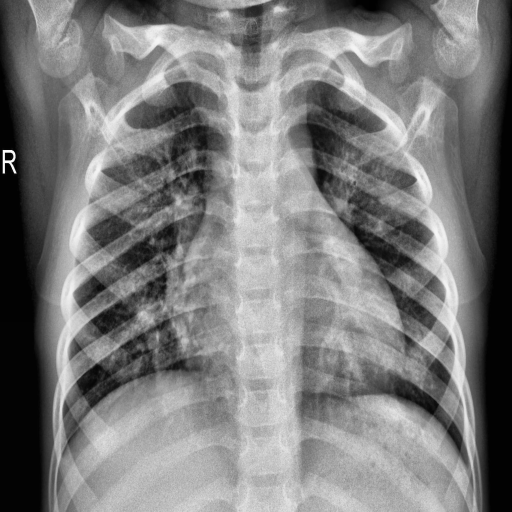
Finding: PNEUMONIA